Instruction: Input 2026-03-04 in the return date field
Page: home
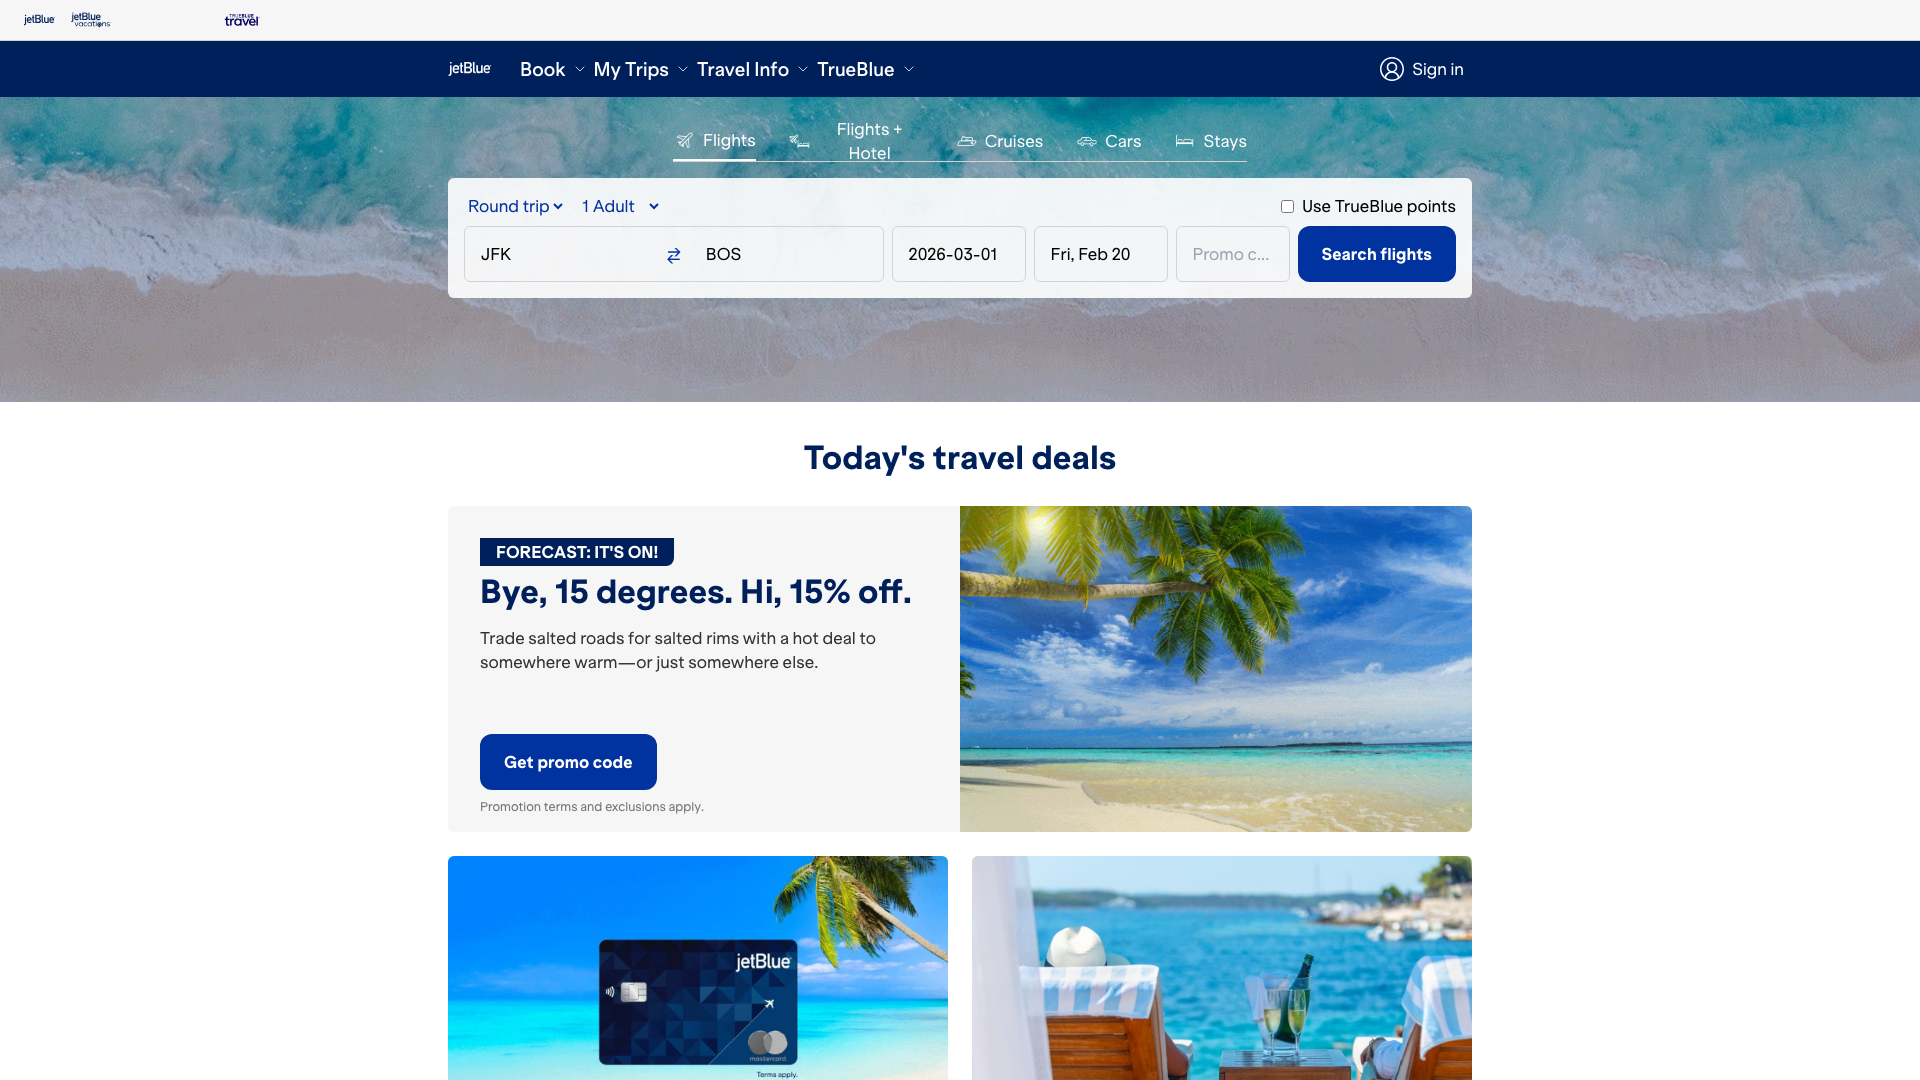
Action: type